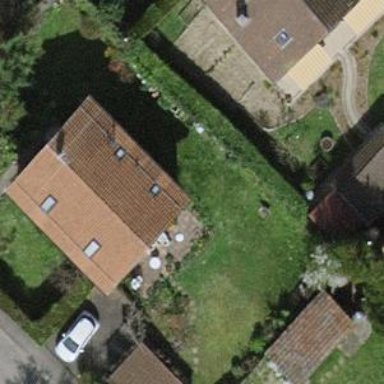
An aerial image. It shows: Garden enclosed by fence.